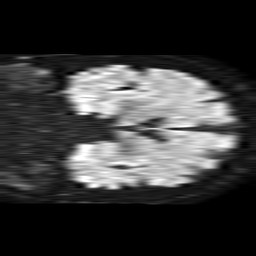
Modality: TRACE
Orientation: coronal
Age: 81
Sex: male
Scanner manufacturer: philips
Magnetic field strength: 1.5 T
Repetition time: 4.6 s
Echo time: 0.08941 s